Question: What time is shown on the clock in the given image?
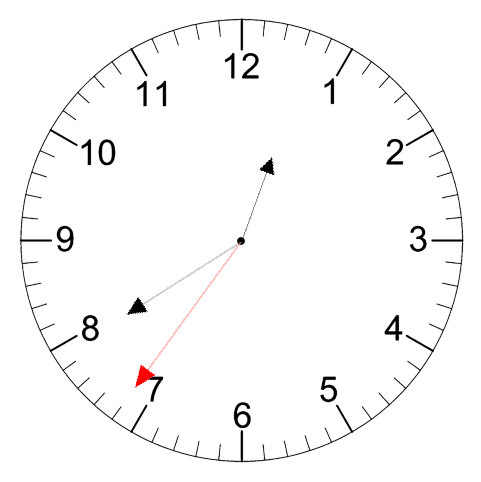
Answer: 12:39:36